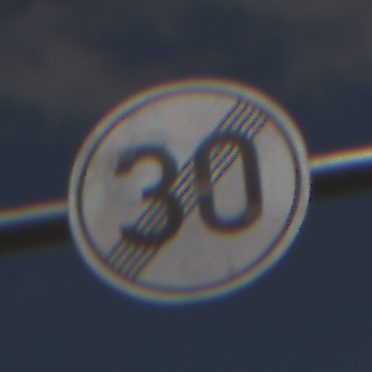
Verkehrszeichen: EndeGeschwindigkeit30
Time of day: Midday
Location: Outdoor (RoadRail)
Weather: PartlyCloudy
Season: NotSpecified
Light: Natural